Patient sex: F
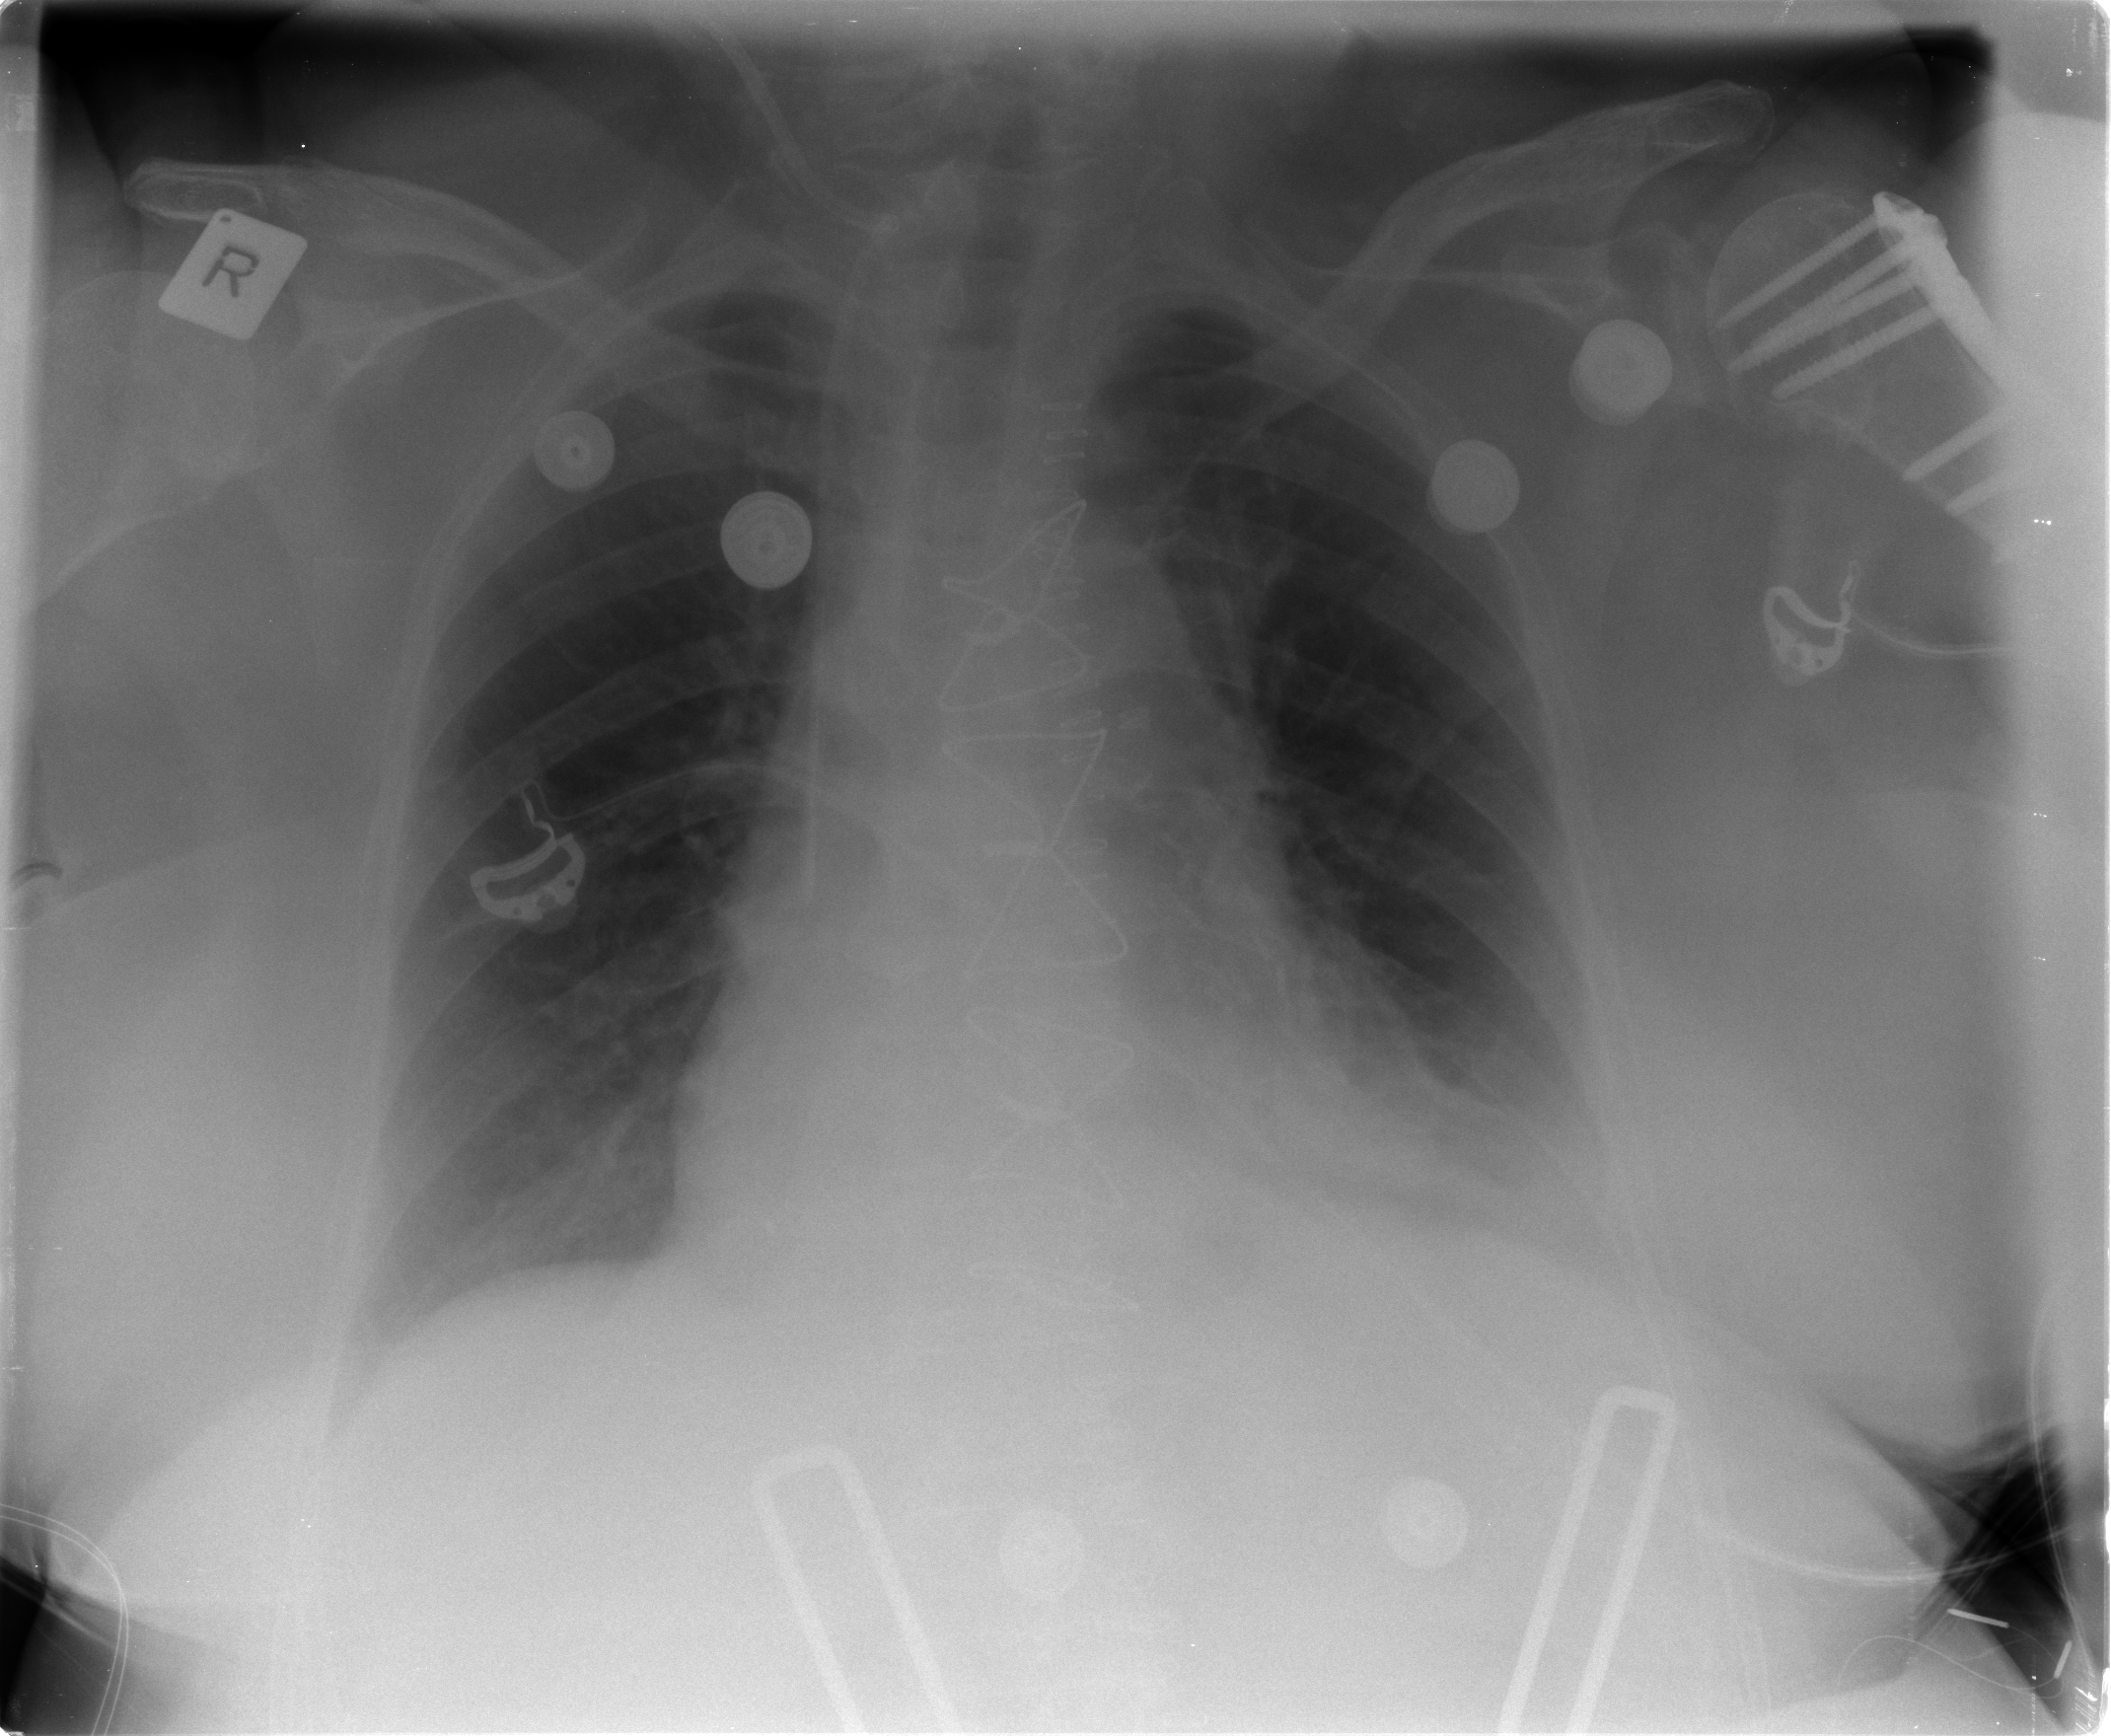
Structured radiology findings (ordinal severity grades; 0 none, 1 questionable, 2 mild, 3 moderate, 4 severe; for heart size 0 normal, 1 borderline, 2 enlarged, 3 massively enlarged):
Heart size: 2
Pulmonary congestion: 0
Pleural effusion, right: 1
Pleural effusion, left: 2
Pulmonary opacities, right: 0
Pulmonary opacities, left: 0
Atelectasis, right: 1
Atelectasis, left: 2